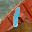
Label: 1